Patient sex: M
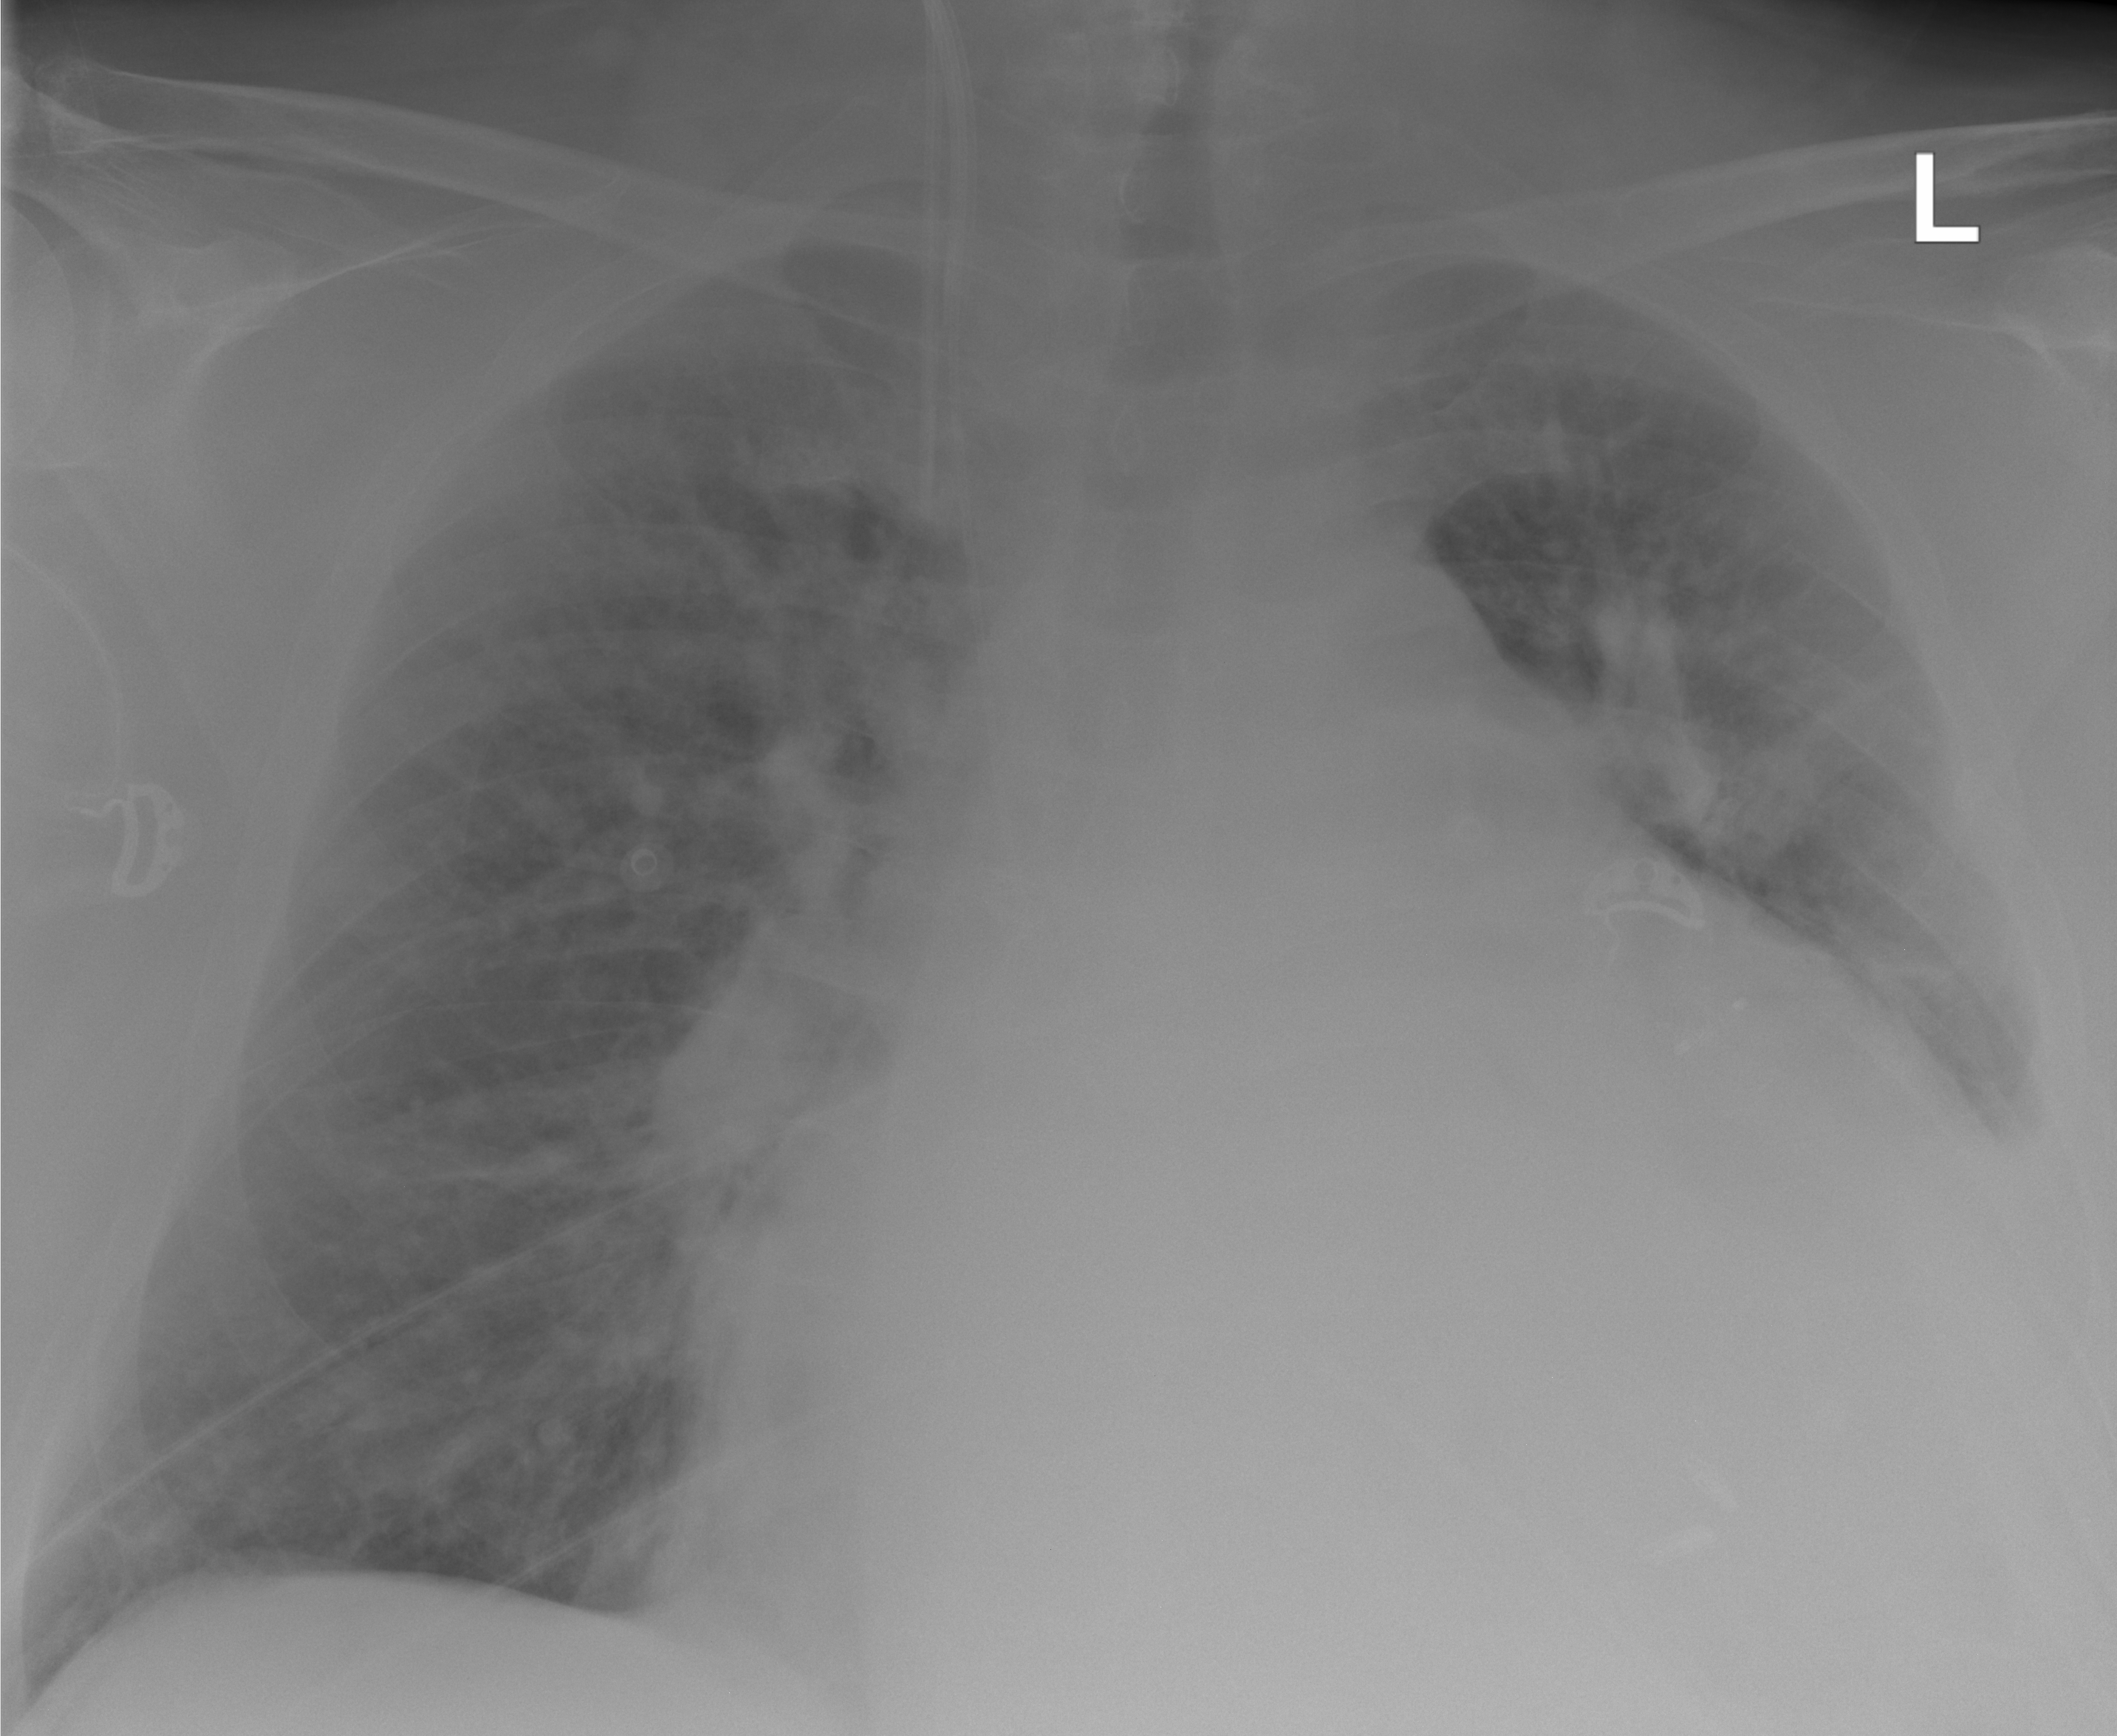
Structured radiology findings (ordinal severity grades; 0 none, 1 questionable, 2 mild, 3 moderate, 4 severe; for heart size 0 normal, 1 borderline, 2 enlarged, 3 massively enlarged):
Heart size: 3
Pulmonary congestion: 3
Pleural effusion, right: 0
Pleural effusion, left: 0
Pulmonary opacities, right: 0
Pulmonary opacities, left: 0
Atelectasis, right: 0
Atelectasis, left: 0